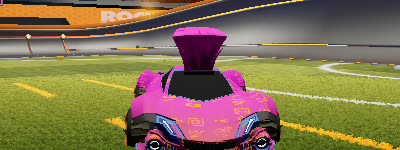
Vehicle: werewolf